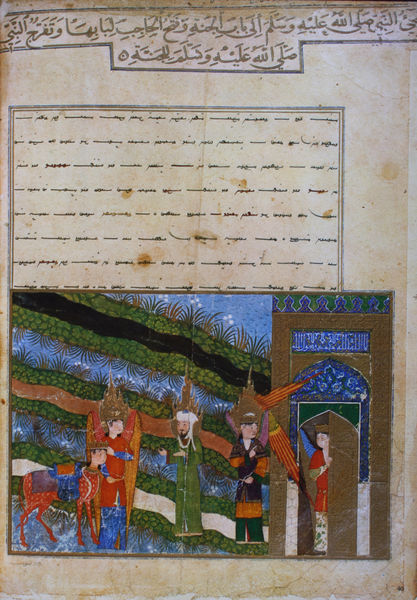
Titel: Miradschname(Buch der Himmelfahrt). Die Ankunft im Paradies
Künstler: Herat (Chorasan)
Standort: Paris
Institution: Bibliothèque Nationale.
Schlagwörter: berg, blau, dunkel, flügel, gruppe, himmel, mann, wasser, weiß, fluss, gelb, grün, landschaft, menschen, bunt, frau, grau, hell, hut, hüte, männer, nacht, orange, schwarz, straße, tür, zeichnung, gebäude, gras, haus, hund, rot, tier, tiere, weg, wiese, leute, menge, muster, ornament, alt, bart, bibel, geschichte, mensch, rahmen, bild, bach, feld, felder, gräser, hügel, gewässer, pfad, gold, drei, personen, blatt, person, esel, pferd, engel, sattel, kopfbedeckung, farbig, japan, schrift, wellen, papier, perspektive, süden, acker, farben, farbe, schichten, tag, türe, ornamente, streifen, schriftzeichen, tor, vier, eingang, buch, orient, orientalisch, religion, palast, stern, strahlen, festung, seite, illustration, text, buchstabe, buchstaben, schriften, beschriftung, buchseite, china, tore, suisse, arabisch, pforte, blua, mischwesen, mythos, mittelalter, märchen, fabelwesen, könige, balu, heilige, lasttier, ankunft, ornamentik, turban, miniatur, biblisch, chimäre, arabien, islam, osmanisch, persien, handschrift, golf, araber, osten, dokument, flüsse, sphinx, ägypten, weihnachten, kronen, beschriftet, zeichnug, bruch, erzählung, papyrus, buchmalerei, caspar, islamisch, morgenland, sternsinger, persisch, menschentier, indisch, koran, kaligrafie, mohammed, buraq, persan, coran, balthasar, kaspar, melchior, bäche, baltasar, gräben, oient, gleichnisse, mahomet, muhammad, fahiyn, melchoir, minaret, 3, 2, 1, indogermanisch, njvhzuzuf, jinvfu, fnvuv, riunvgr, rtgiu, ejg, rijgrigj